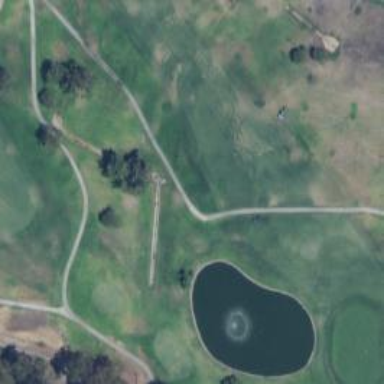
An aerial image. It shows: Golf cartpath that is also road path.